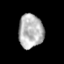
Tissue: prostate
Cell type: Myeloid cells
Senescence score: 0.2735
Nuclear area (px): 815
Mean DAPI intensity: 181.167